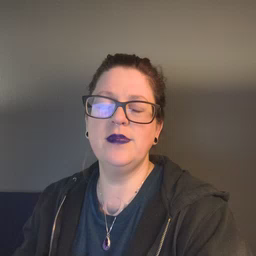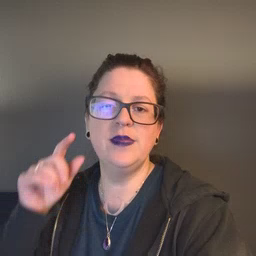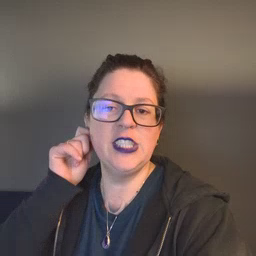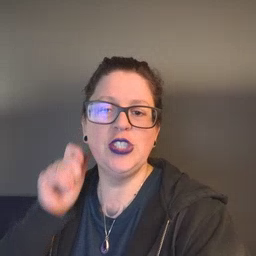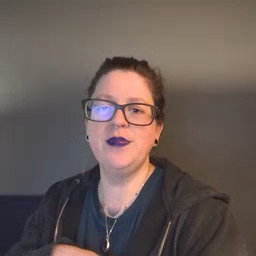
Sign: ear